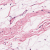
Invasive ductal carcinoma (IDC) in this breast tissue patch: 0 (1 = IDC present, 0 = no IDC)